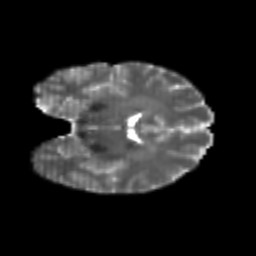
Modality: T2w
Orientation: coronal
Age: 24
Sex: female
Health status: healthy
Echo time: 0.074 s